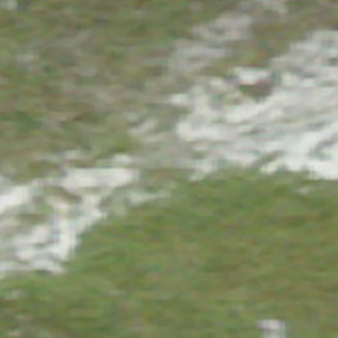
Label: other